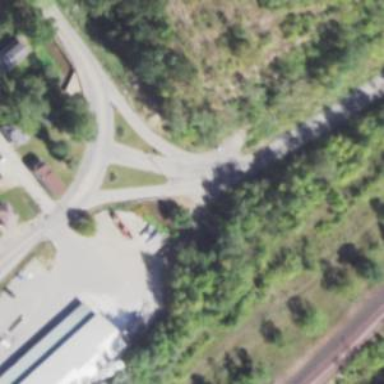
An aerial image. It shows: Tertiary link road with asphalt surface.